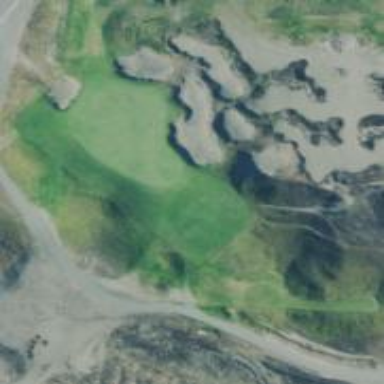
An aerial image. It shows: Sand bunker on golf course.